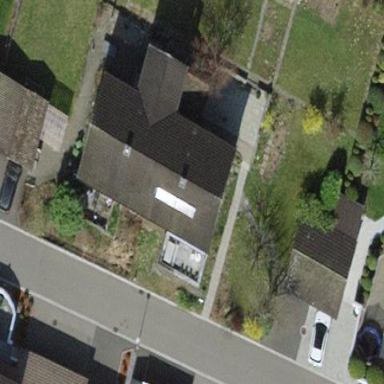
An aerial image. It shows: Semi-detached house.